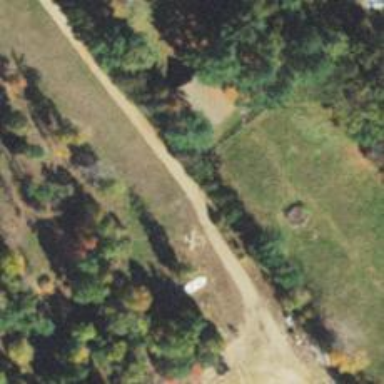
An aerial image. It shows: Driveway.